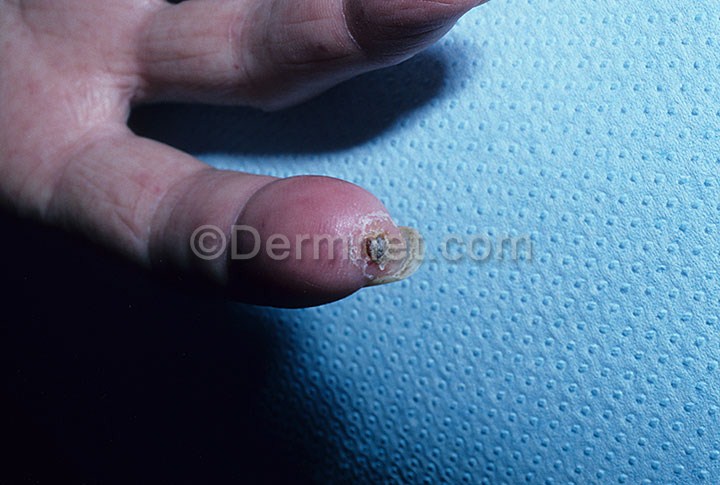
Disease: Lupus and other Connective Tissue diseases